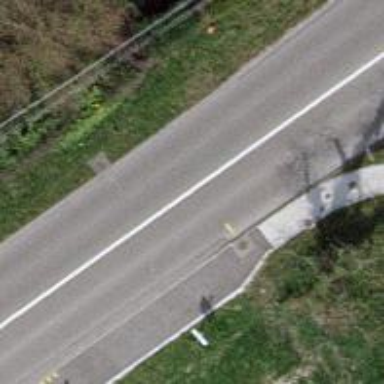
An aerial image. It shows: Bus stop with designated public transport stop position.